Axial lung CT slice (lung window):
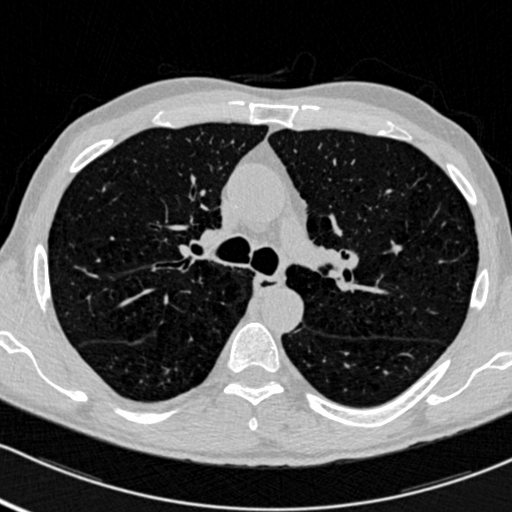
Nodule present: no